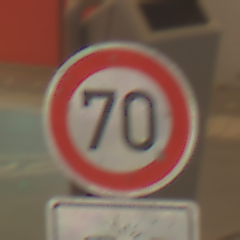
Verkehrszeichen: Geschwindigkeit70
Zusatzzeichen unten: Entfernungsangaben2
Umgebung: Indoor, Urban
Tageszeit: NotSpecified
Wetter: NotSpecified
Licht: Artificial
Jahreszeit: NotSpecified
Kontrast: MediumContrast